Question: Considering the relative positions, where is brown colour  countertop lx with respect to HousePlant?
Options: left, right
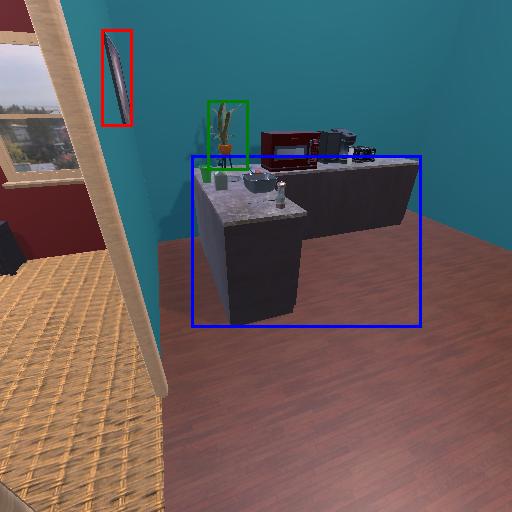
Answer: left